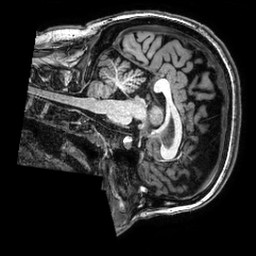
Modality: T1w
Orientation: sagittal
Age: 23
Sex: female
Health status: healthy